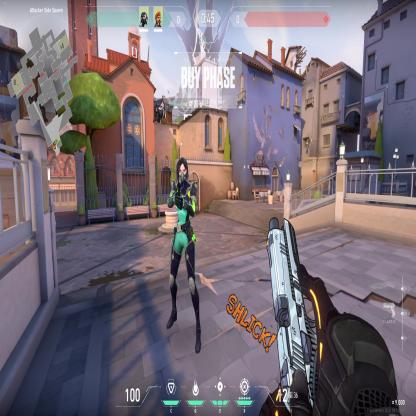
Label: teammate